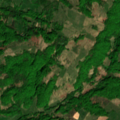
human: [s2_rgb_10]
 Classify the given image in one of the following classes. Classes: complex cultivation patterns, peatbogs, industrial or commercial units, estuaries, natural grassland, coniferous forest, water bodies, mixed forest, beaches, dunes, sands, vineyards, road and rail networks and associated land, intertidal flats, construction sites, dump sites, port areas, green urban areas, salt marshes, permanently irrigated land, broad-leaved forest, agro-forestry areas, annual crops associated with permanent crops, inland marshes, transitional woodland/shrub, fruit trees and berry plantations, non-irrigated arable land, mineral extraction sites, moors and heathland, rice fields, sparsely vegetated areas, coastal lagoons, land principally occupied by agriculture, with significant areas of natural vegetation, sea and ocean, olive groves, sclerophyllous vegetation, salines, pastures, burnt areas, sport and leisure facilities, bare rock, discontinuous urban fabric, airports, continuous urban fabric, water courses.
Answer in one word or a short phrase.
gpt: complex cultivation patterns, land principally occupied by agriculture, with significant areas of natural vegetation, broad-leaved forest